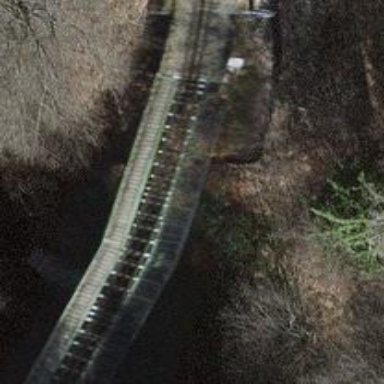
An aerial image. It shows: Narrow-gauge railway bridge with electrified contact line for single track.